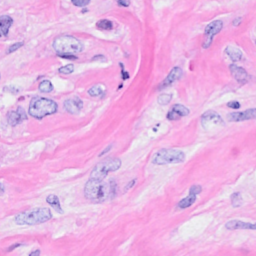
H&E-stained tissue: Breast